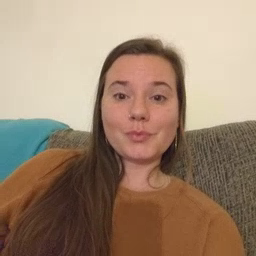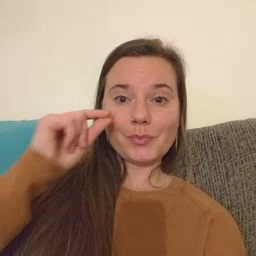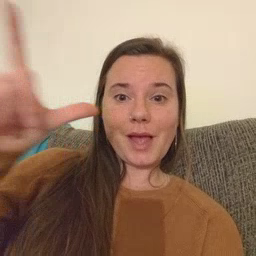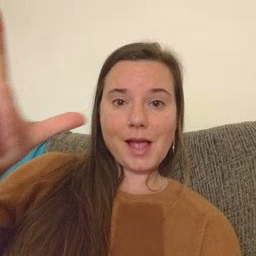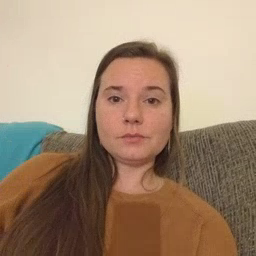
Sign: wake